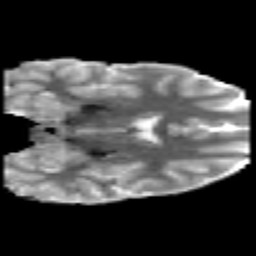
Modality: MD
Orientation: coronal
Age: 23
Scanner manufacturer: philips
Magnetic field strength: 3 T
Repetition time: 8.6 s
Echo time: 0.127 s